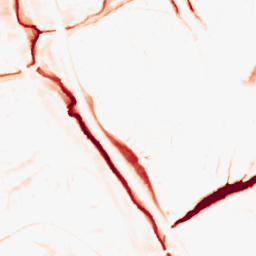
Category: morphological
Decomposition family: tophat
Decomposition parameters: size: 10
mode: black
Upsampling method: linear_exact
Upsampling parameters: scale: 2
Upsampling scale: 2